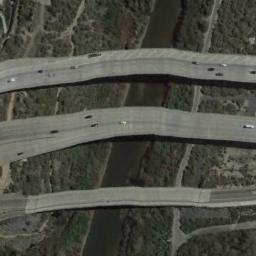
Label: bridge